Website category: university
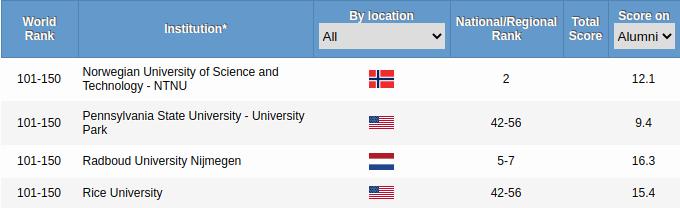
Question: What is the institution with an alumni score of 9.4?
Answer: Pennsylvania State University - University Park

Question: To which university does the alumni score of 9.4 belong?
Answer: Pennsylvania State University - University Park

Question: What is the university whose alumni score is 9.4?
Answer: Pennsylvania State University - University Park

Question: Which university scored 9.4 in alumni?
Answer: Pennsylvania State University - University Park

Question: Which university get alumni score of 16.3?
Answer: Radboud University Nijmegen

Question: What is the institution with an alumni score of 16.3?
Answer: Radboud University Nijmegen

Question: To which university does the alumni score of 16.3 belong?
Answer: Radboud University Nijmegen

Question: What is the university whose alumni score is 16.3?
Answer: Radboud University Nijmegen

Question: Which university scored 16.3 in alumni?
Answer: Radboud University Nijmegen

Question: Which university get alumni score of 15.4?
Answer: Rice University

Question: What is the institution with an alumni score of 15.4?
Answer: Rice University

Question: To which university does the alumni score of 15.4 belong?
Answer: Rice University

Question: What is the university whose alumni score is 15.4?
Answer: Rice University

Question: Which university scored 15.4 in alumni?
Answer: Rice University